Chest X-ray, AP view. Patient: 51 years old, sex M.
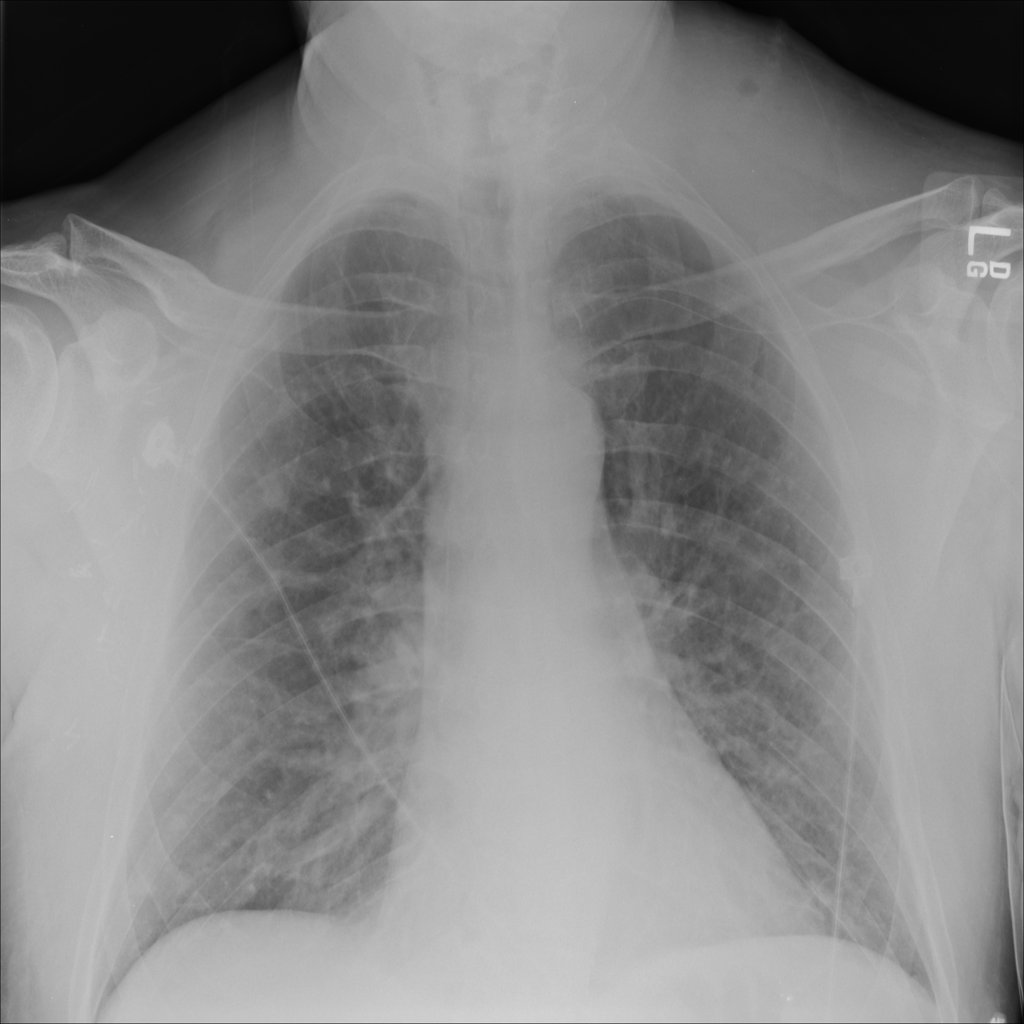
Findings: Nodule